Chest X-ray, AP view. Patient: 16 years old, sex F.
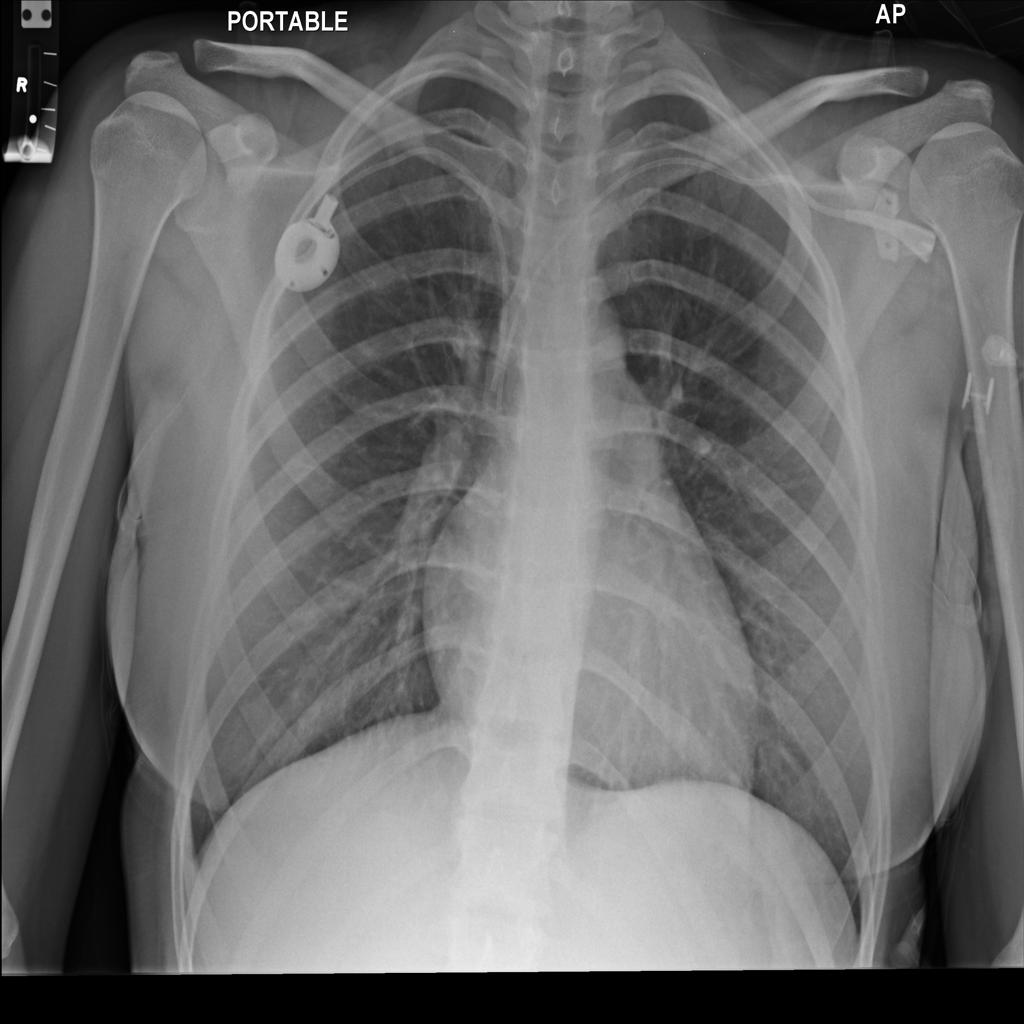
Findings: No Finding